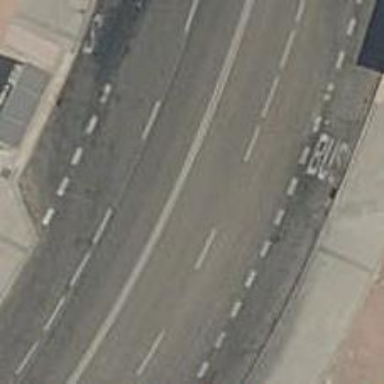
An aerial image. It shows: Tertiary road.